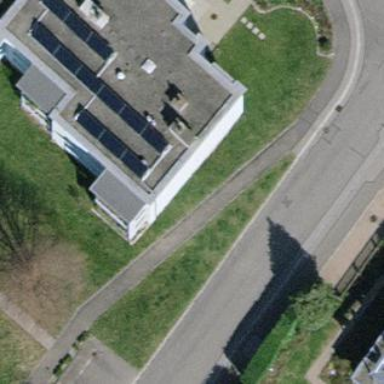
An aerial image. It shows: Building with flat roof.